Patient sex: M
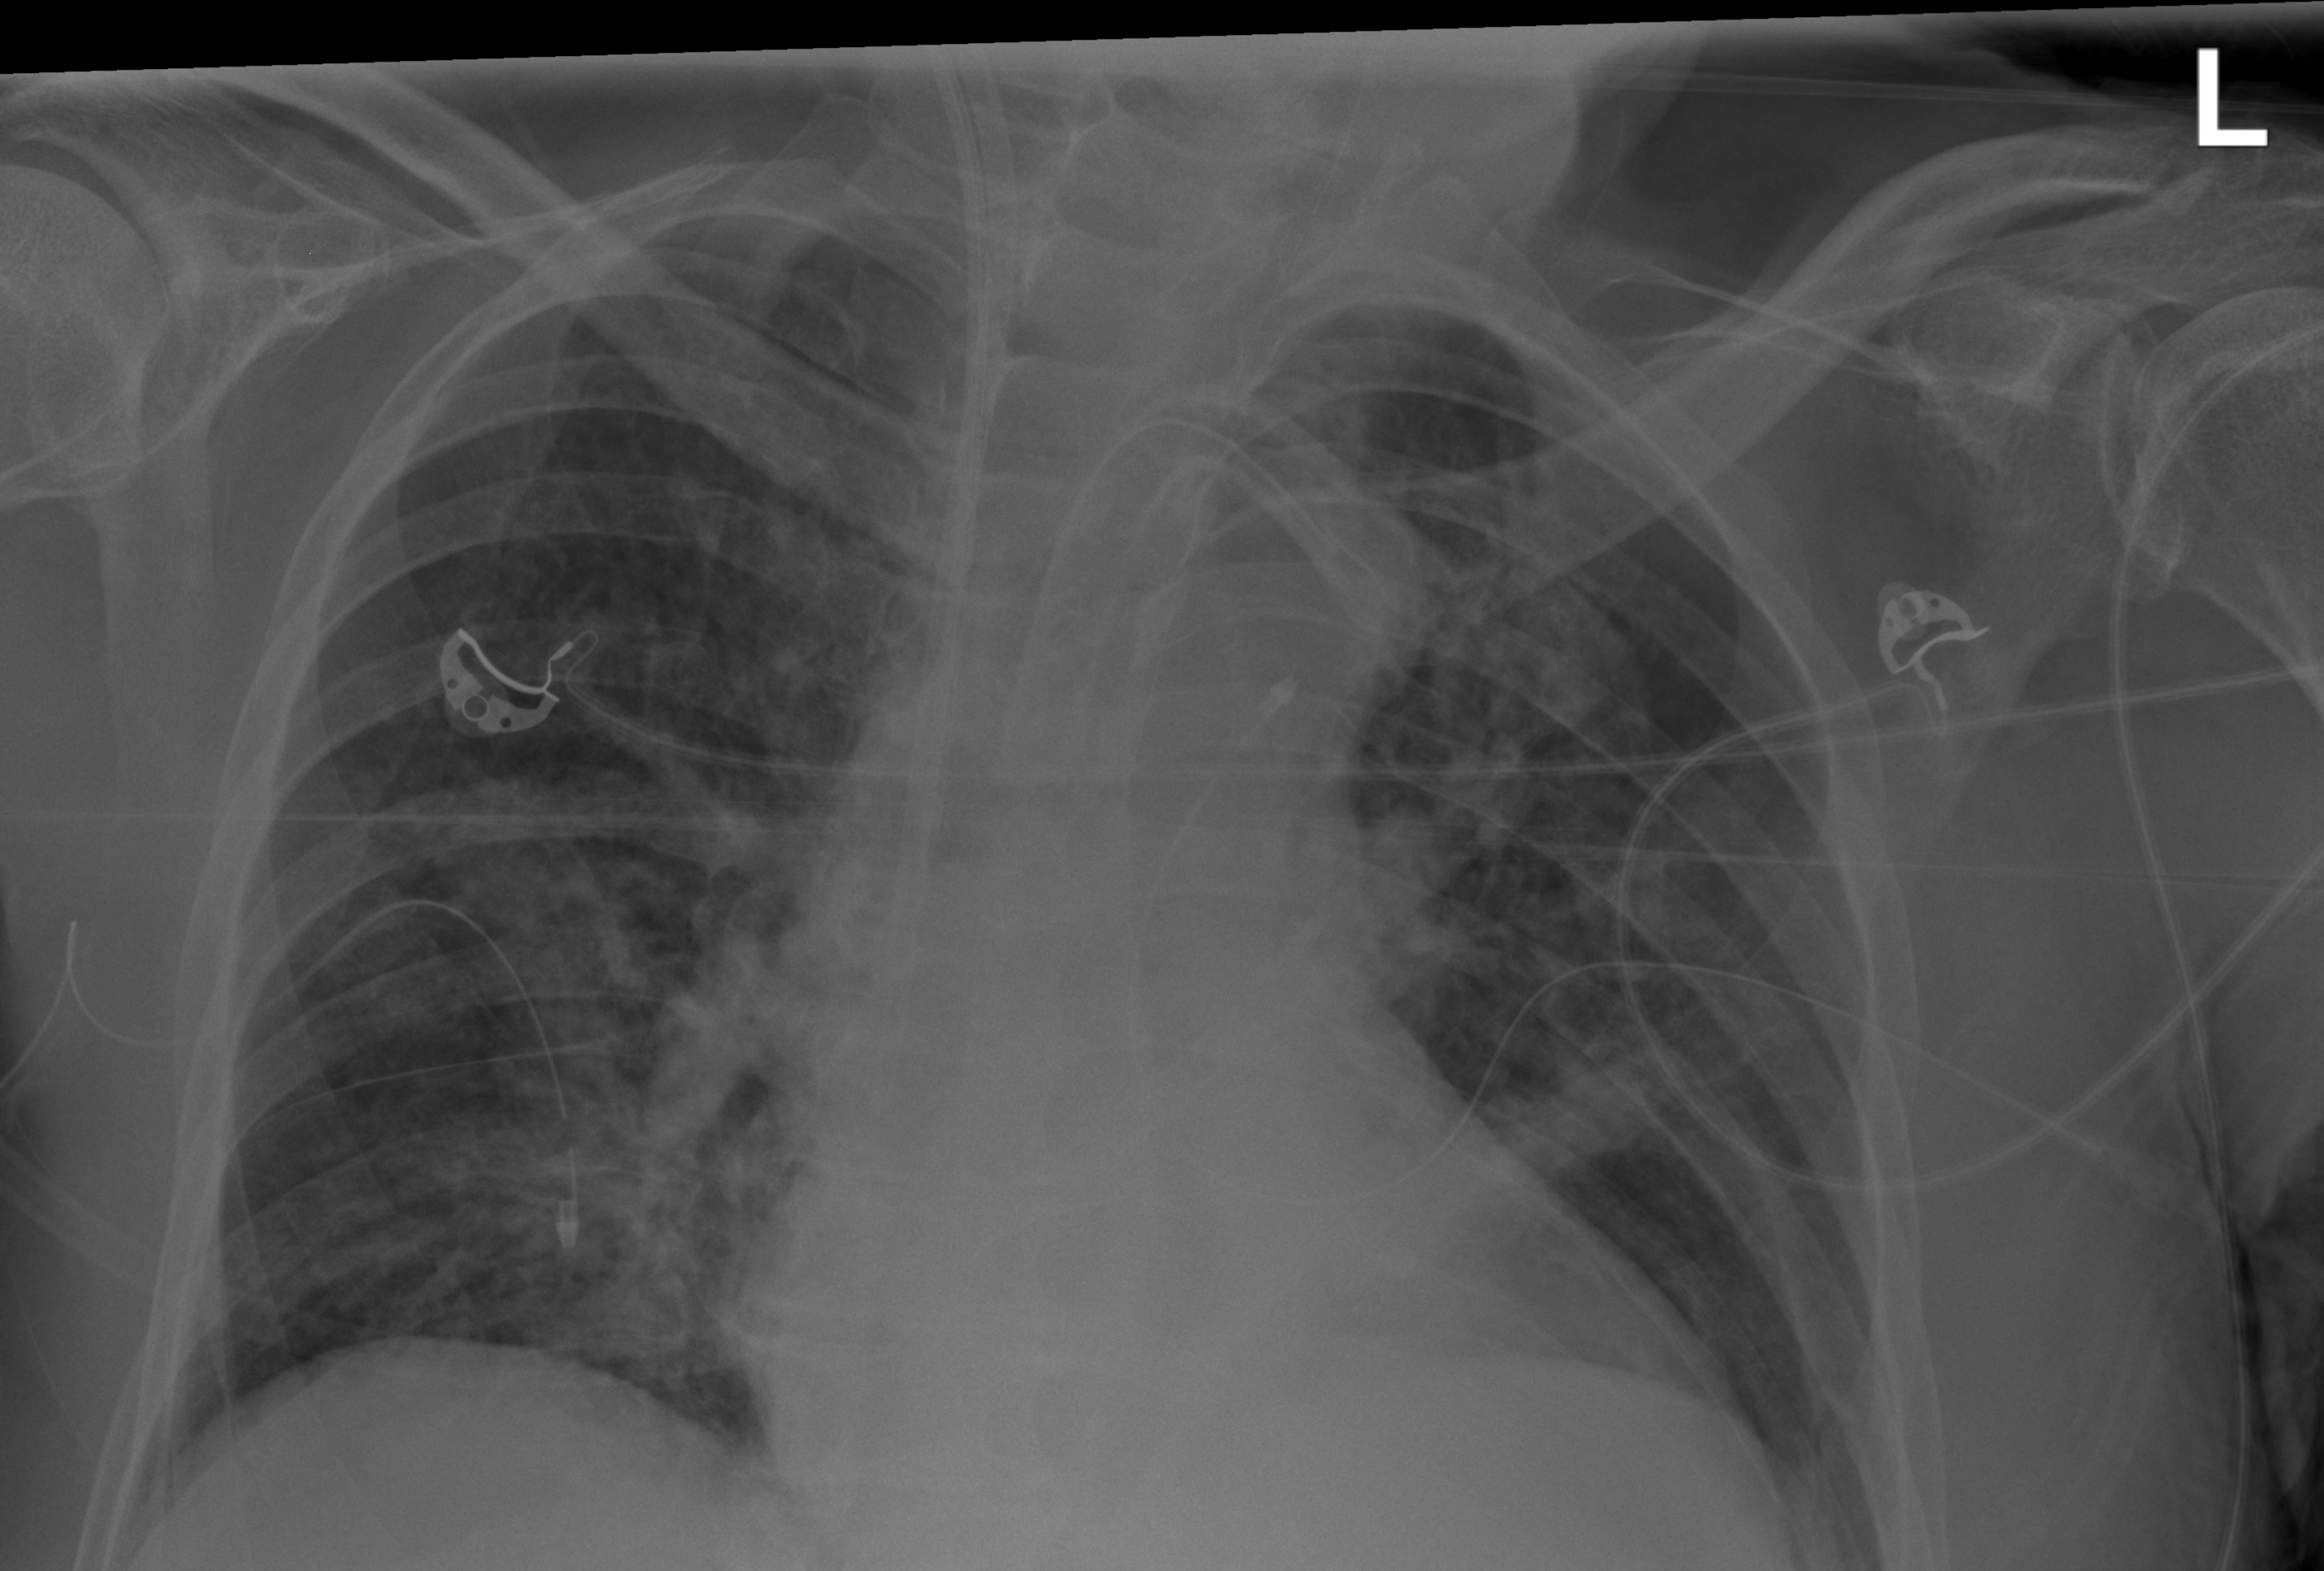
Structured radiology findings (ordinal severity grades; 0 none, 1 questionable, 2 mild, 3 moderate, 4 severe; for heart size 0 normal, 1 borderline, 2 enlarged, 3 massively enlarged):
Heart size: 2
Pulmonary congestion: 1
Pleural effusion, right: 0
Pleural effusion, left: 0
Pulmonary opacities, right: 2
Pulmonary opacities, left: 0
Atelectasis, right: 2
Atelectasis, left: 2